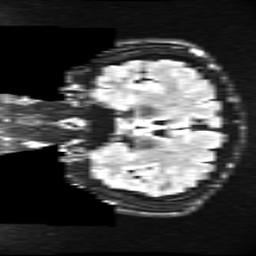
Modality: FLAIR
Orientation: coronal
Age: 29
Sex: male
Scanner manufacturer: ge
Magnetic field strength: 3 T
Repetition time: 11 s
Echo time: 0.1497 s